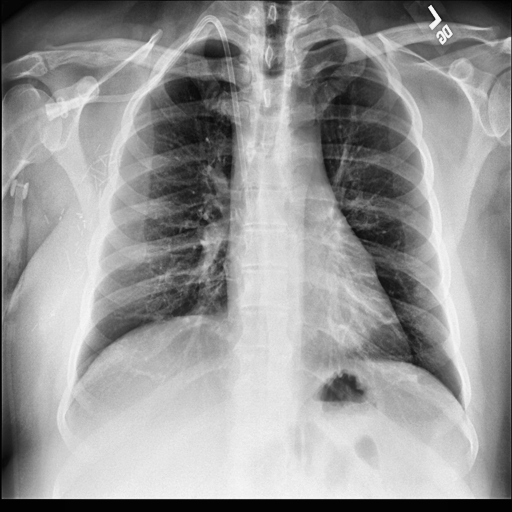
Finding: NORMAL